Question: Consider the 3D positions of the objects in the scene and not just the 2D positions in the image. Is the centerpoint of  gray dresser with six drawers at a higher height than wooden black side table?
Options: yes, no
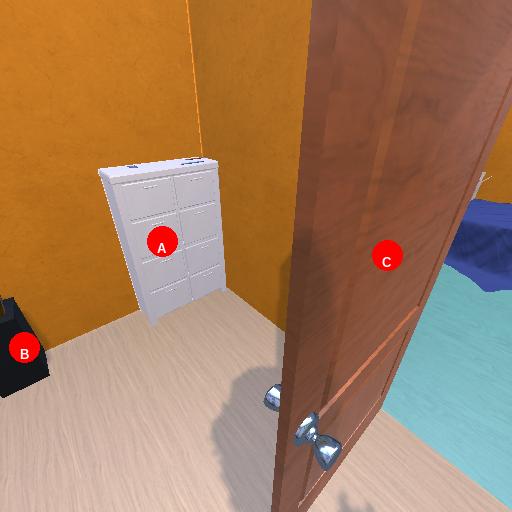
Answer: yes